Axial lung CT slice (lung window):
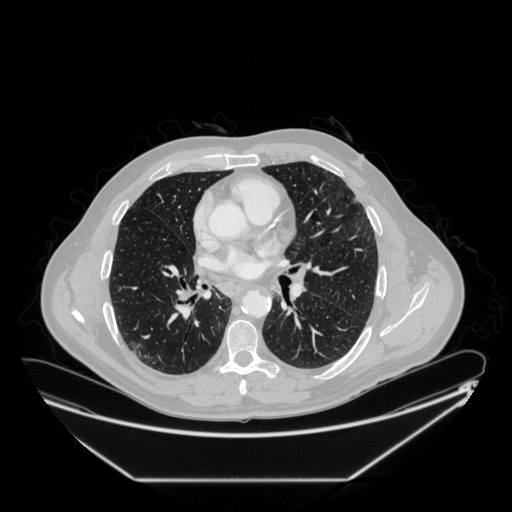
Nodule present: no